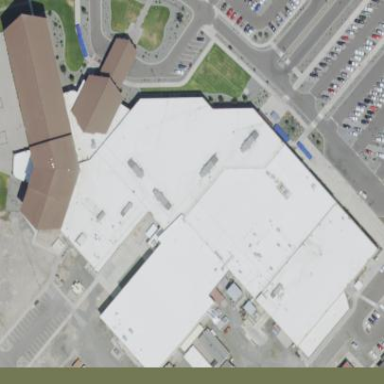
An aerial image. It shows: Casino building.